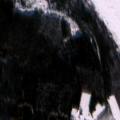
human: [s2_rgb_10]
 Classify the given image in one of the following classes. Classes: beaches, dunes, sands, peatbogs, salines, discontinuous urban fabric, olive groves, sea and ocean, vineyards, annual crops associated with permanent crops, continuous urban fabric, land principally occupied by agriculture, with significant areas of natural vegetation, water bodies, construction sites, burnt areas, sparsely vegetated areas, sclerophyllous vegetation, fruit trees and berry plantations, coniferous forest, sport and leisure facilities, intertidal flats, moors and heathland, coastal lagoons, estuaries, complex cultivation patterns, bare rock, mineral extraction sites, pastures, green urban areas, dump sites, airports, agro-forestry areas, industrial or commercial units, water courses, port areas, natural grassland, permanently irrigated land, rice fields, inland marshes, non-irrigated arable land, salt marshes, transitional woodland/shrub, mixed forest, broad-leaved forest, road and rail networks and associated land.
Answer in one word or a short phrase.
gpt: pastures, coniferous forest, salt marshes